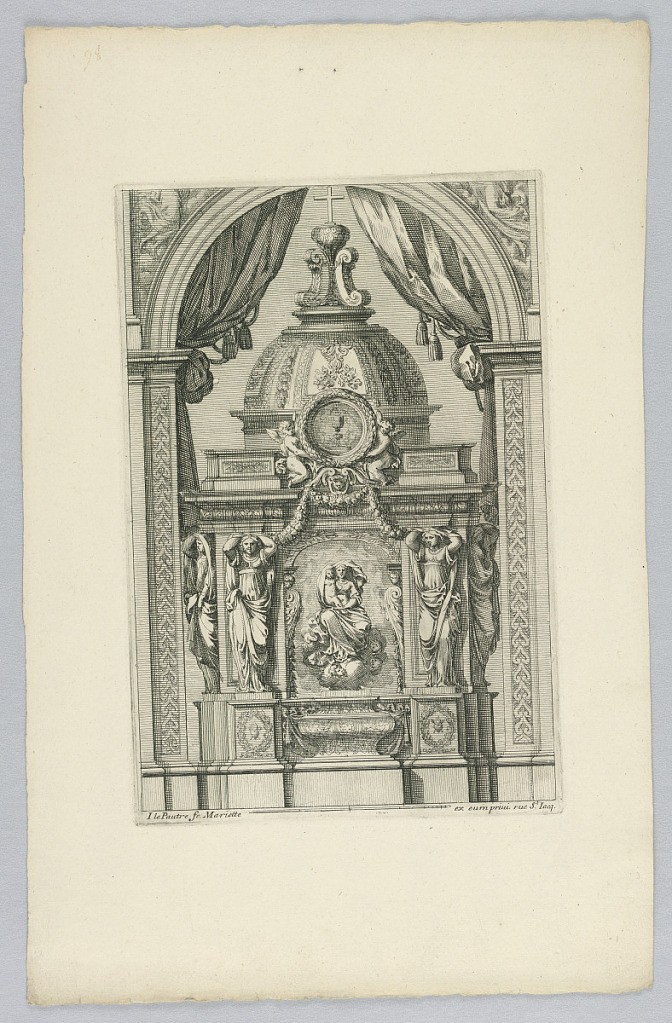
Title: Design for Tabernacle, from "Tabernacles"
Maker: Jean Le Pautre, French, 1618–1682
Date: ca. 1660
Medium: Etching on paper
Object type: Print
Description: Jombert 73,4,5,6,without numbers.